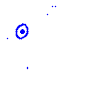
Particle: pion